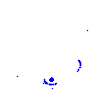
Particle: electron